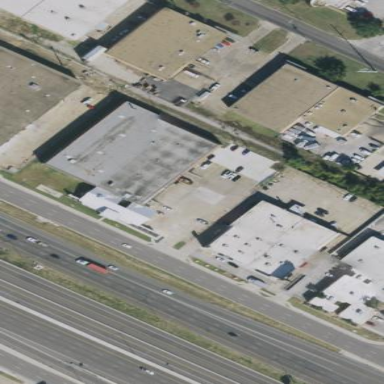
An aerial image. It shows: Warehouse.